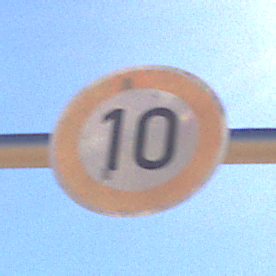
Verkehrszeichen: Geschwindigkeit10
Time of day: MorningAfternoon
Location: Outdoor (RoadRail)
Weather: Clear
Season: NotSpecified
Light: Natural